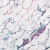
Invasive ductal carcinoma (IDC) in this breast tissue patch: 0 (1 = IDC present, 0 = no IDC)